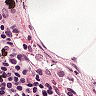
Metastatic tissue present: no